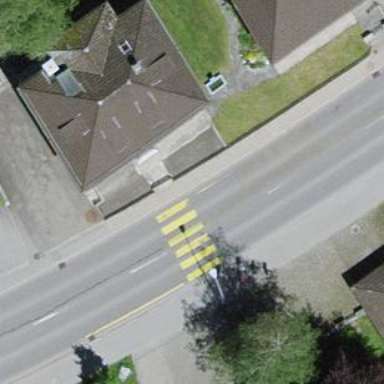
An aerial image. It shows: Marked road crossing.